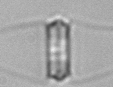
Label: Chaetoceros_didymus